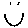
Label: smiley face